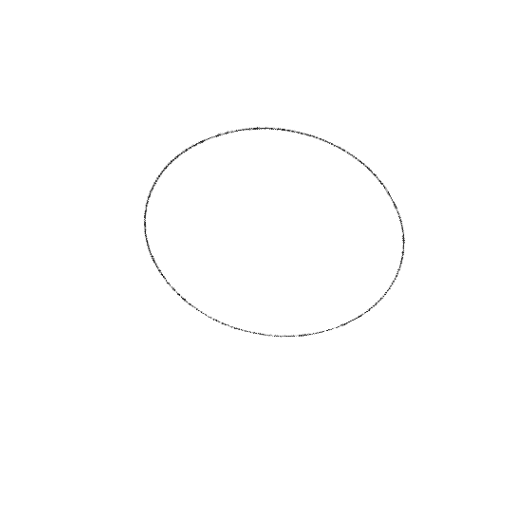
Crossing number: 0